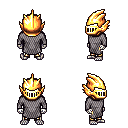
a pixel art fantasy rpg character, male body template, skeleton, chain mail, gold greaves, gold short mohawk hairstyle, gold helm, four views (front, back, left, right), 2x2 character sprite sheet, small pixel art, hard edges, no anti-aliasing